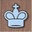
Piece: wK